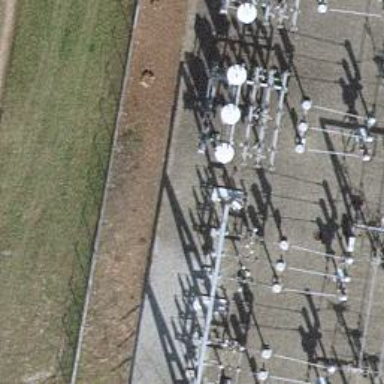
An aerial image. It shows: Insulator used in power systems.